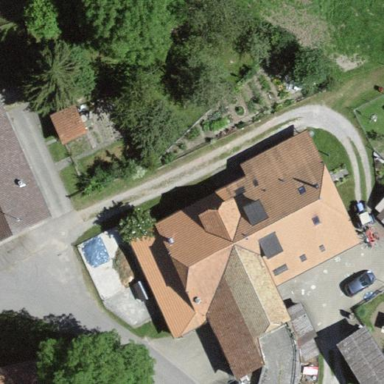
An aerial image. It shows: Farm building.